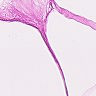
Metastatic tissue present: no